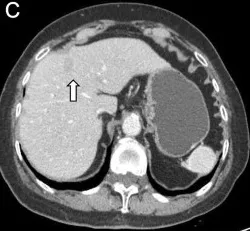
Slight washout in portal phases The white arrow points to the lesion. Malignant tumor could not be excluded.
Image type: radiology (ct)